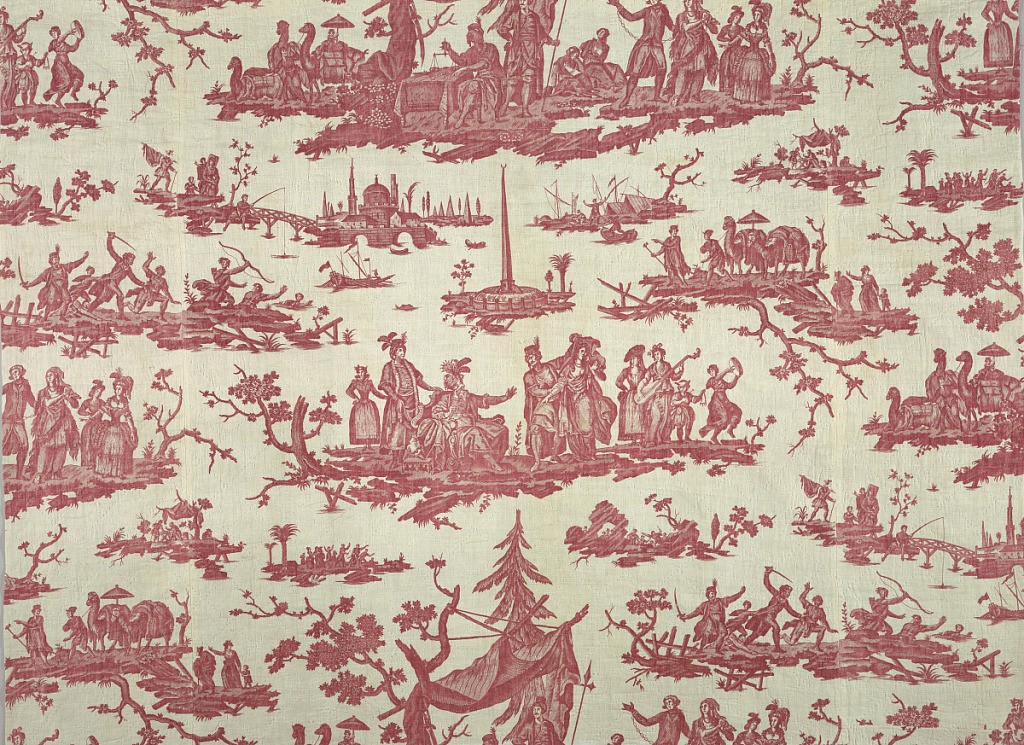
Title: La Caravane du Caire
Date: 1785–90
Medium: cotton Technique: printed
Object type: Textile
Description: Toile fragment depicting scenes from Grétry's popular opera "La Caravane du Caire" (1783) including the central slave market scene in which an Egyptian pasha chooses between an Arab and European women as potential slaves. Other vignettes include a mosque and crescent-topped obelisk, and a man leading camels.